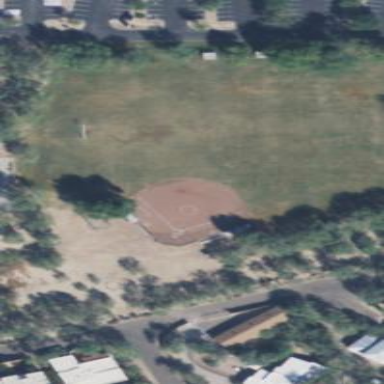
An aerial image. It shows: Softball pitch for leisure and sport activities.